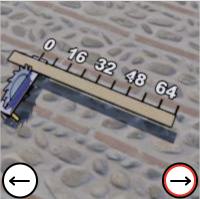
Task: length
Answer: 72
First scale value: 16.0